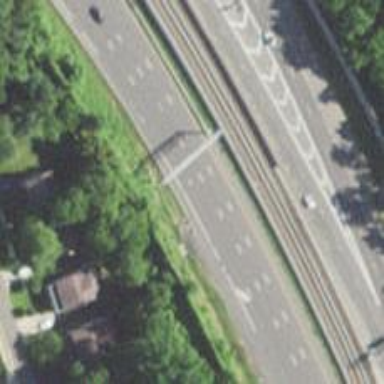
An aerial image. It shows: Asphalt motorway.